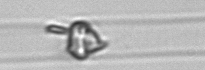
Label: Dactyliosolen_blavyanus